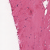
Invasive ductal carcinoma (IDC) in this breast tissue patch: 0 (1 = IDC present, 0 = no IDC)